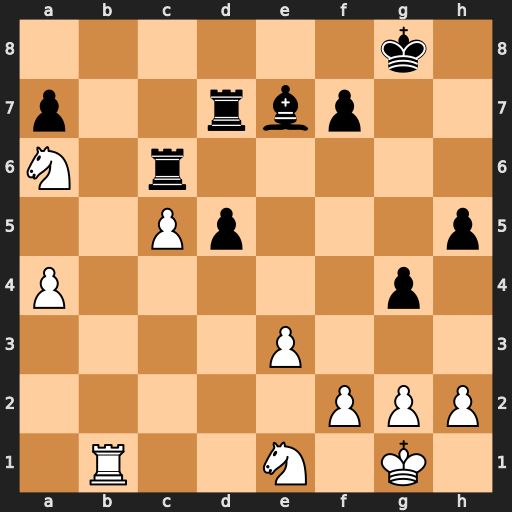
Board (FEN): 6k1/p2rbp2/N1r5/2Pp3p/P5p1/4P3/5PPP/1R2N1K1
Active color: w
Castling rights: -
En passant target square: -
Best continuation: Nb8 Rdc7 Nxc6